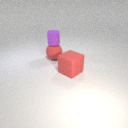
large red rubber cube in front of large red rubber sphere